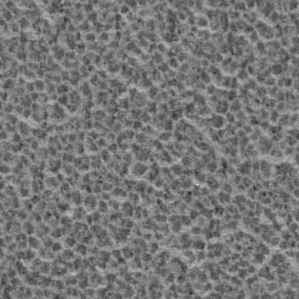
Label: frost